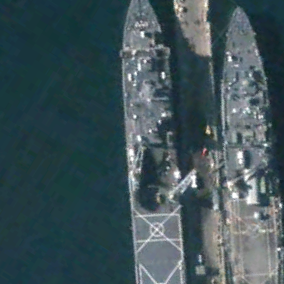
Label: combat